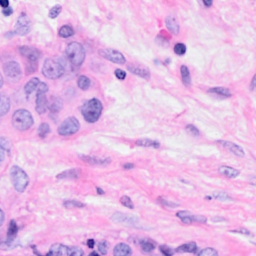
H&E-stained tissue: Breast